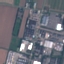
Land use / land cover class: Industrial